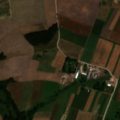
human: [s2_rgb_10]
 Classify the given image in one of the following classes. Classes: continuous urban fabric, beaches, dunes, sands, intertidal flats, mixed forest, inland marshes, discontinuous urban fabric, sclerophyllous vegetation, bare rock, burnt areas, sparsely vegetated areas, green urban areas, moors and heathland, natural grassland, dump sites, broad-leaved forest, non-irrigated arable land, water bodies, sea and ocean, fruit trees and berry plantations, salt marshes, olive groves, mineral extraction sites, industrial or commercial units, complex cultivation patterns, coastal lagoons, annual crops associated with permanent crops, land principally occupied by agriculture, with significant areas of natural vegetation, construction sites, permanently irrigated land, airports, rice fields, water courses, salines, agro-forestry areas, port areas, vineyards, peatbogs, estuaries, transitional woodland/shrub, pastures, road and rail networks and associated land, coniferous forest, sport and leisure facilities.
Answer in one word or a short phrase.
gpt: discontinuous urban fabric, non-irrigated arable land, land principally occupied by agriculture, with significant areas of natural vegetation